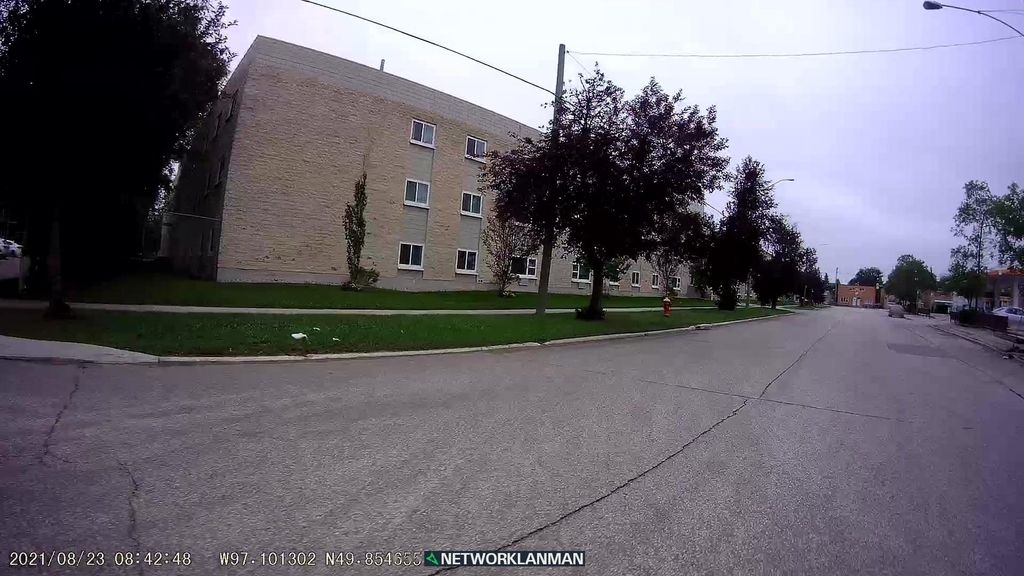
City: winnipeg